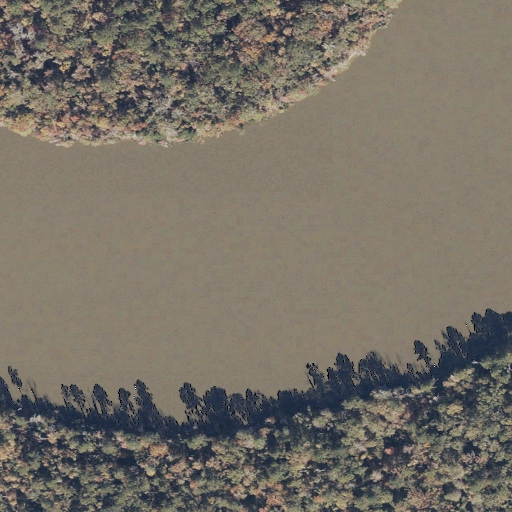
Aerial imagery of bar in Alabama named Thompsons Shoal containing open water, mixed forest, woody wetlands, evergreen forest, grassland, and deciduous forest